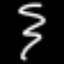
Label: squiggle